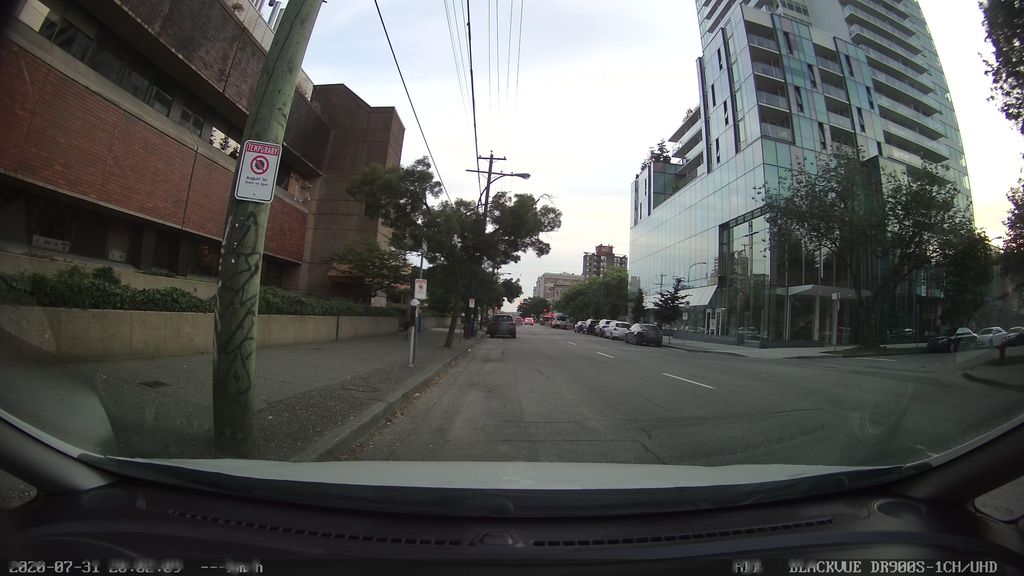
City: vancouver